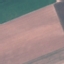
Label: AnnualCrop